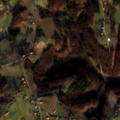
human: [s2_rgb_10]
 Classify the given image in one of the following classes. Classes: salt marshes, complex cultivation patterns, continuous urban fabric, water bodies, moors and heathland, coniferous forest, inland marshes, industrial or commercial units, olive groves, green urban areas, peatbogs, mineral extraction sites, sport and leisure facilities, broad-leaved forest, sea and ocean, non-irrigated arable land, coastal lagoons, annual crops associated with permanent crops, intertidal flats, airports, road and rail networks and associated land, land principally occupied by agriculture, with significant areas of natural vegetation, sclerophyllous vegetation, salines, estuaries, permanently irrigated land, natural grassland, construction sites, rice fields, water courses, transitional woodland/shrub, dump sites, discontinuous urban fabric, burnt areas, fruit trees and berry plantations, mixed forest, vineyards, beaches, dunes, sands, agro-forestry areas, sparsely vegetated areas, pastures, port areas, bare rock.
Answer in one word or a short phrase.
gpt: complex cultivation patterns, broad-leaved forest